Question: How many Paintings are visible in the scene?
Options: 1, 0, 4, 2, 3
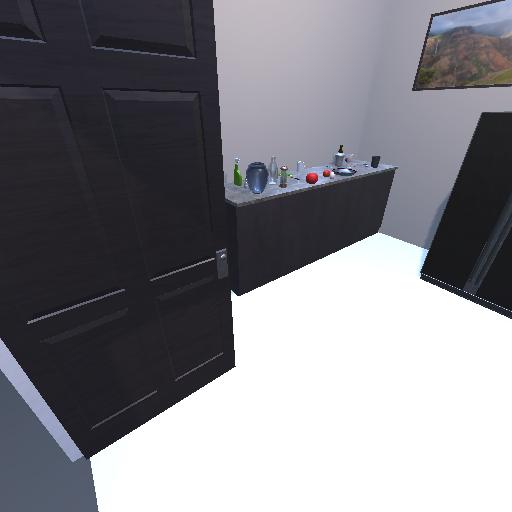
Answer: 1